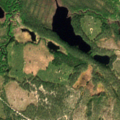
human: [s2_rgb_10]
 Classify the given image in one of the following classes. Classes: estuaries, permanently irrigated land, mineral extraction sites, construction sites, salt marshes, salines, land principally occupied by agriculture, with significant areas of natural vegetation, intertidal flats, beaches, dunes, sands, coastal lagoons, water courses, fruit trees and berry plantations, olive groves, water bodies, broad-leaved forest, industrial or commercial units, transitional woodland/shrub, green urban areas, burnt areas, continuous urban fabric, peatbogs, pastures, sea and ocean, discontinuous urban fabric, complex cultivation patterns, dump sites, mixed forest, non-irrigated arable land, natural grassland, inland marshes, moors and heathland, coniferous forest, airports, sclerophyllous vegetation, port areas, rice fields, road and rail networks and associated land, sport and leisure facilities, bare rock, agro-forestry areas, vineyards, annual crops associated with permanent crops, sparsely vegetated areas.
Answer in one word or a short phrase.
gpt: coniferous forest, mixed forest, transitional woodland/shrub